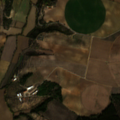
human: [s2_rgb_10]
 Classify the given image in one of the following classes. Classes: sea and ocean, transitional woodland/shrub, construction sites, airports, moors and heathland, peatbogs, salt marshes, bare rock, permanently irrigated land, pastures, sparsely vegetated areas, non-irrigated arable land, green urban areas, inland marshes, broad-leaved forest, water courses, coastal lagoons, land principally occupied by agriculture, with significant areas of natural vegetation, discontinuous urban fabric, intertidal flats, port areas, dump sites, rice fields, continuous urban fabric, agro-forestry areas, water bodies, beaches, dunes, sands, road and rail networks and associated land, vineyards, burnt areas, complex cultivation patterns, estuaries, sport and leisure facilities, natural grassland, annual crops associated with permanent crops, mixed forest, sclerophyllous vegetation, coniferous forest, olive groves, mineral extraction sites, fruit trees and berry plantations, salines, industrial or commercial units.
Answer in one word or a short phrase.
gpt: non-irrigated arable land, permanently irrigated land, olive groves, complex cultivation patterns, broad-leaved forest